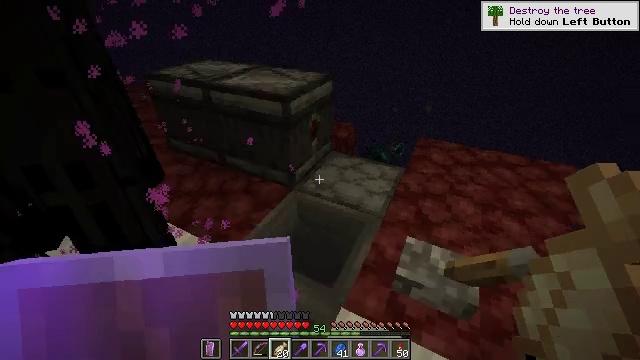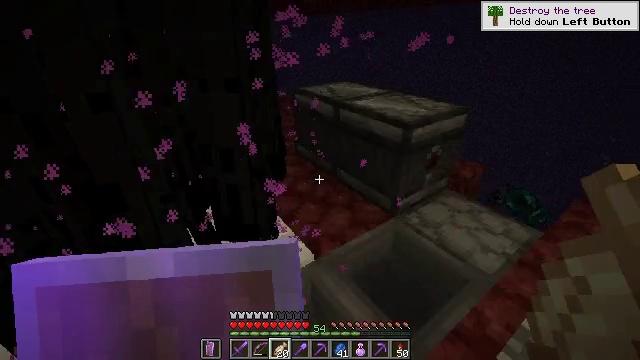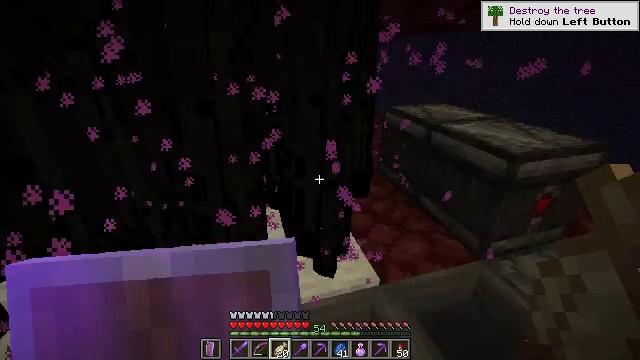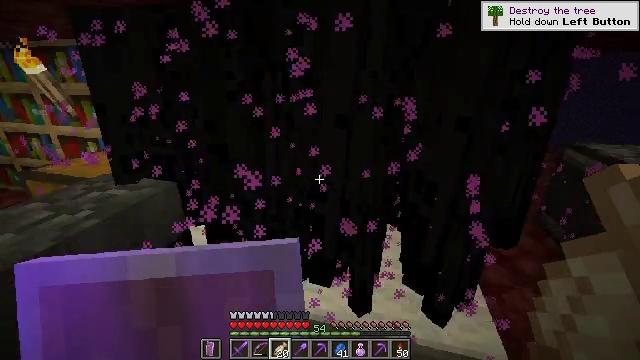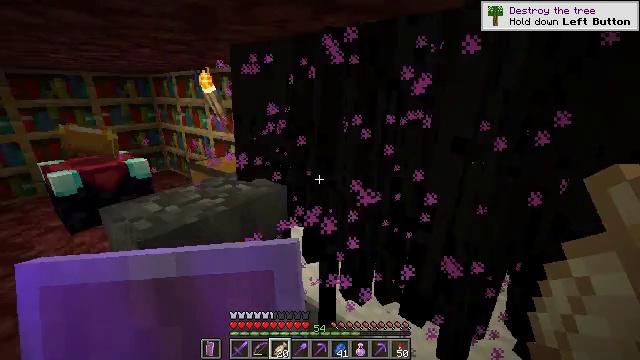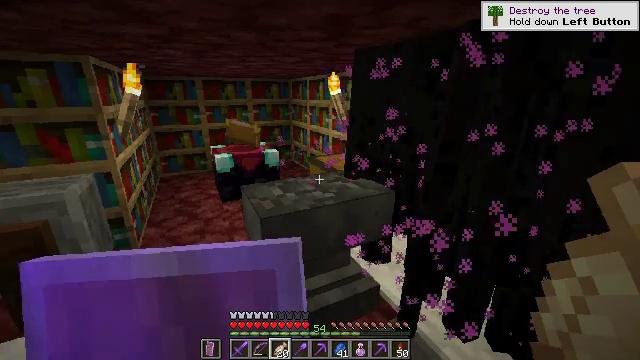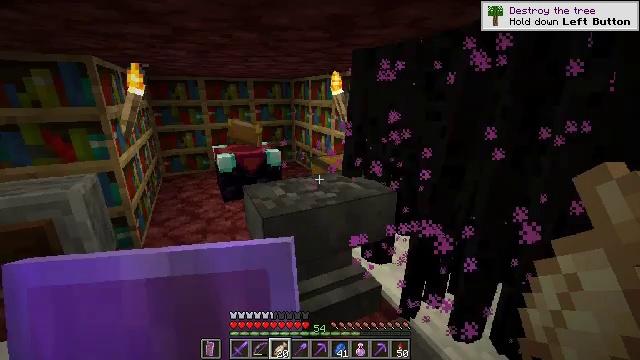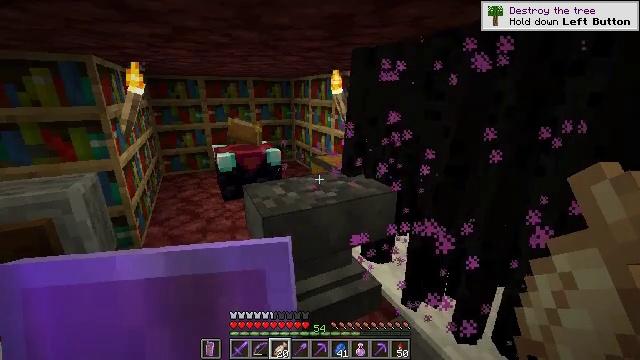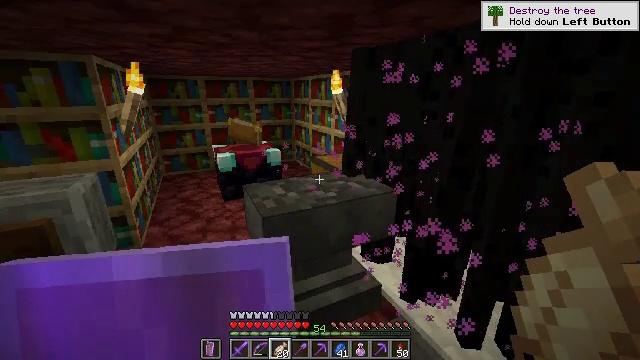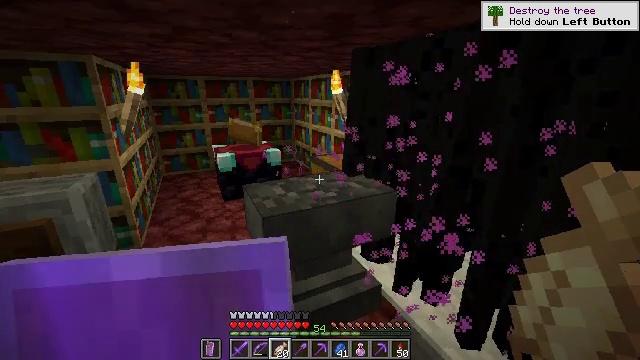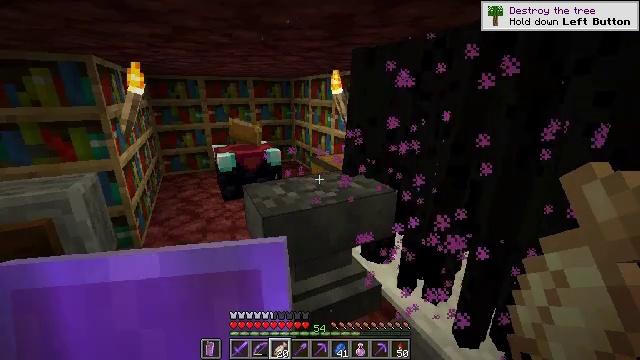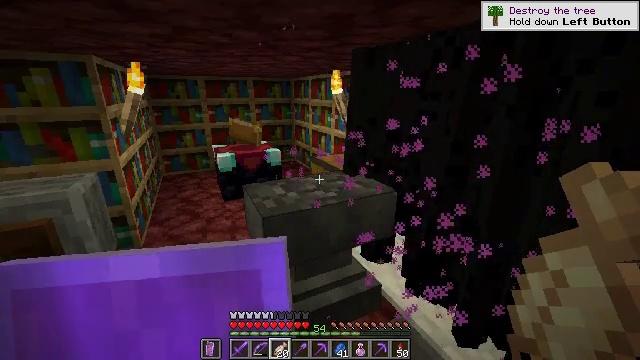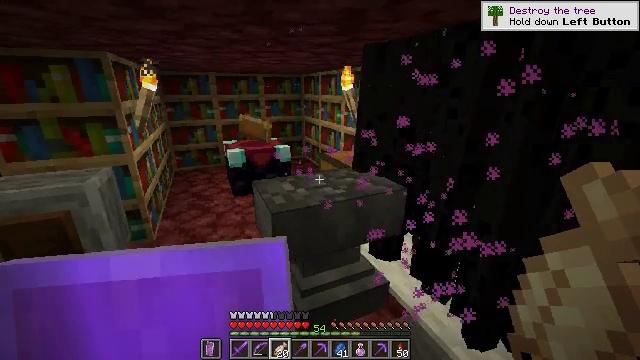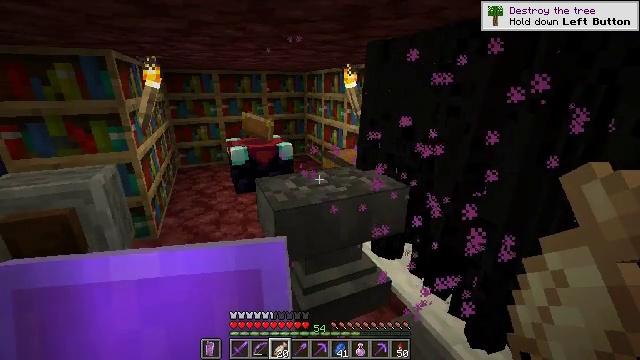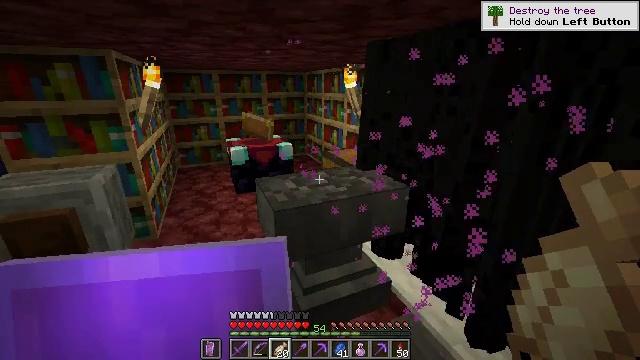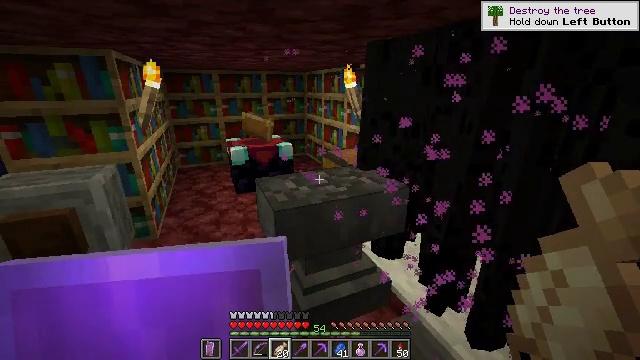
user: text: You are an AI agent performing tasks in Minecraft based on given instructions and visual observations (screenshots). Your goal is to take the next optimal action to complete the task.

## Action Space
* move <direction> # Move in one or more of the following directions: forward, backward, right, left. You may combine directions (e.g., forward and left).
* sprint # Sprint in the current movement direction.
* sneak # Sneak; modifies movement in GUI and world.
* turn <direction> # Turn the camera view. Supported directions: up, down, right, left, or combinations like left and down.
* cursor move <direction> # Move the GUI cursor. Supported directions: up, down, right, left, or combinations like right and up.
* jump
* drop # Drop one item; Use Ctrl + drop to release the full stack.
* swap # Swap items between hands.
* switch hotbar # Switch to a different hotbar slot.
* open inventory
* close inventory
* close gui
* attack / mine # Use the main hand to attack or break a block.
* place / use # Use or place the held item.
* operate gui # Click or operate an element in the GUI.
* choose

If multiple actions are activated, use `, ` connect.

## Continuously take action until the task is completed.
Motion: motion action
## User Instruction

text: Hunt the enderman.
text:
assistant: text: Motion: turn left and up
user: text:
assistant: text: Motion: turn left and up
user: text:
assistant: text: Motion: turn left and up
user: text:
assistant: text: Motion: turn left and up
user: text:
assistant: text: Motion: turn left
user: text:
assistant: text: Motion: no_op
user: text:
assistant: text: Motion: no_op
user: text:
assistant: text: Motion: no_op
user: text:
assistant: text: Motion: no_op
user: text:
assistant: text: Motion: no_op
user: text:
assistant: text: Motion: no_op
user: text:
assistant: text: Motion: turn left
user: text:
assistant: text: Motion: no_op
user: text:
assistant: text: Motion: no_op
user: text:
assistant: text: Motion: no_op
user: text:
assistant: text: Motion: no_op
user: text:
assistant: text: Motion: no_op
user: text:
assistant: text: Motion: move left, turn right
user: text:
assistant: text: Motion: move left, turn right
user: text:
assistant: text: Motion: move forward and move left
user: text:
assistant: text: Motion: move forward and move left
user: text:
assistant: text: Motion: move forward
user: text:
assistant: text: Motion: no_op
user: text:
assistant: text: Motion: no_op
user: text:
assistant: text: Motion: no_op
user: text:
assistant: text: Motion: no_op
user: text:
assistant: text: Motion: no_op
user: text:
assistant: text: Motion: turn left
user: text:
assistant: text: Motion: move forward, turn left
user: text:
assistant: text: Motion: move forward, turn left